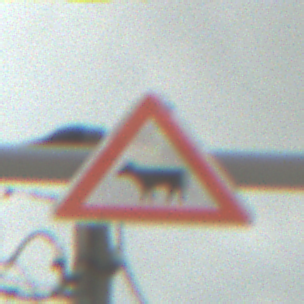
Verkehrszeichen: ViehtriebRechts
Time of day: MorningAfternoon
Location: Outdoor (Suburban)
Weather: PartlyCloudy
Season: NotSpecified
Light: Natural